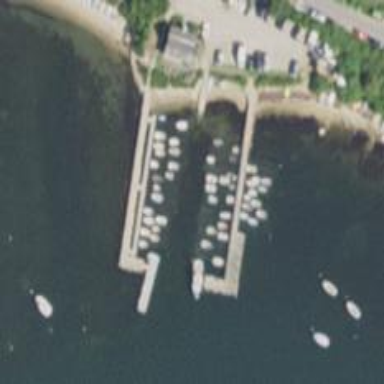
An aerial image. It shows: Marina on leisure land.